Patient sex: M
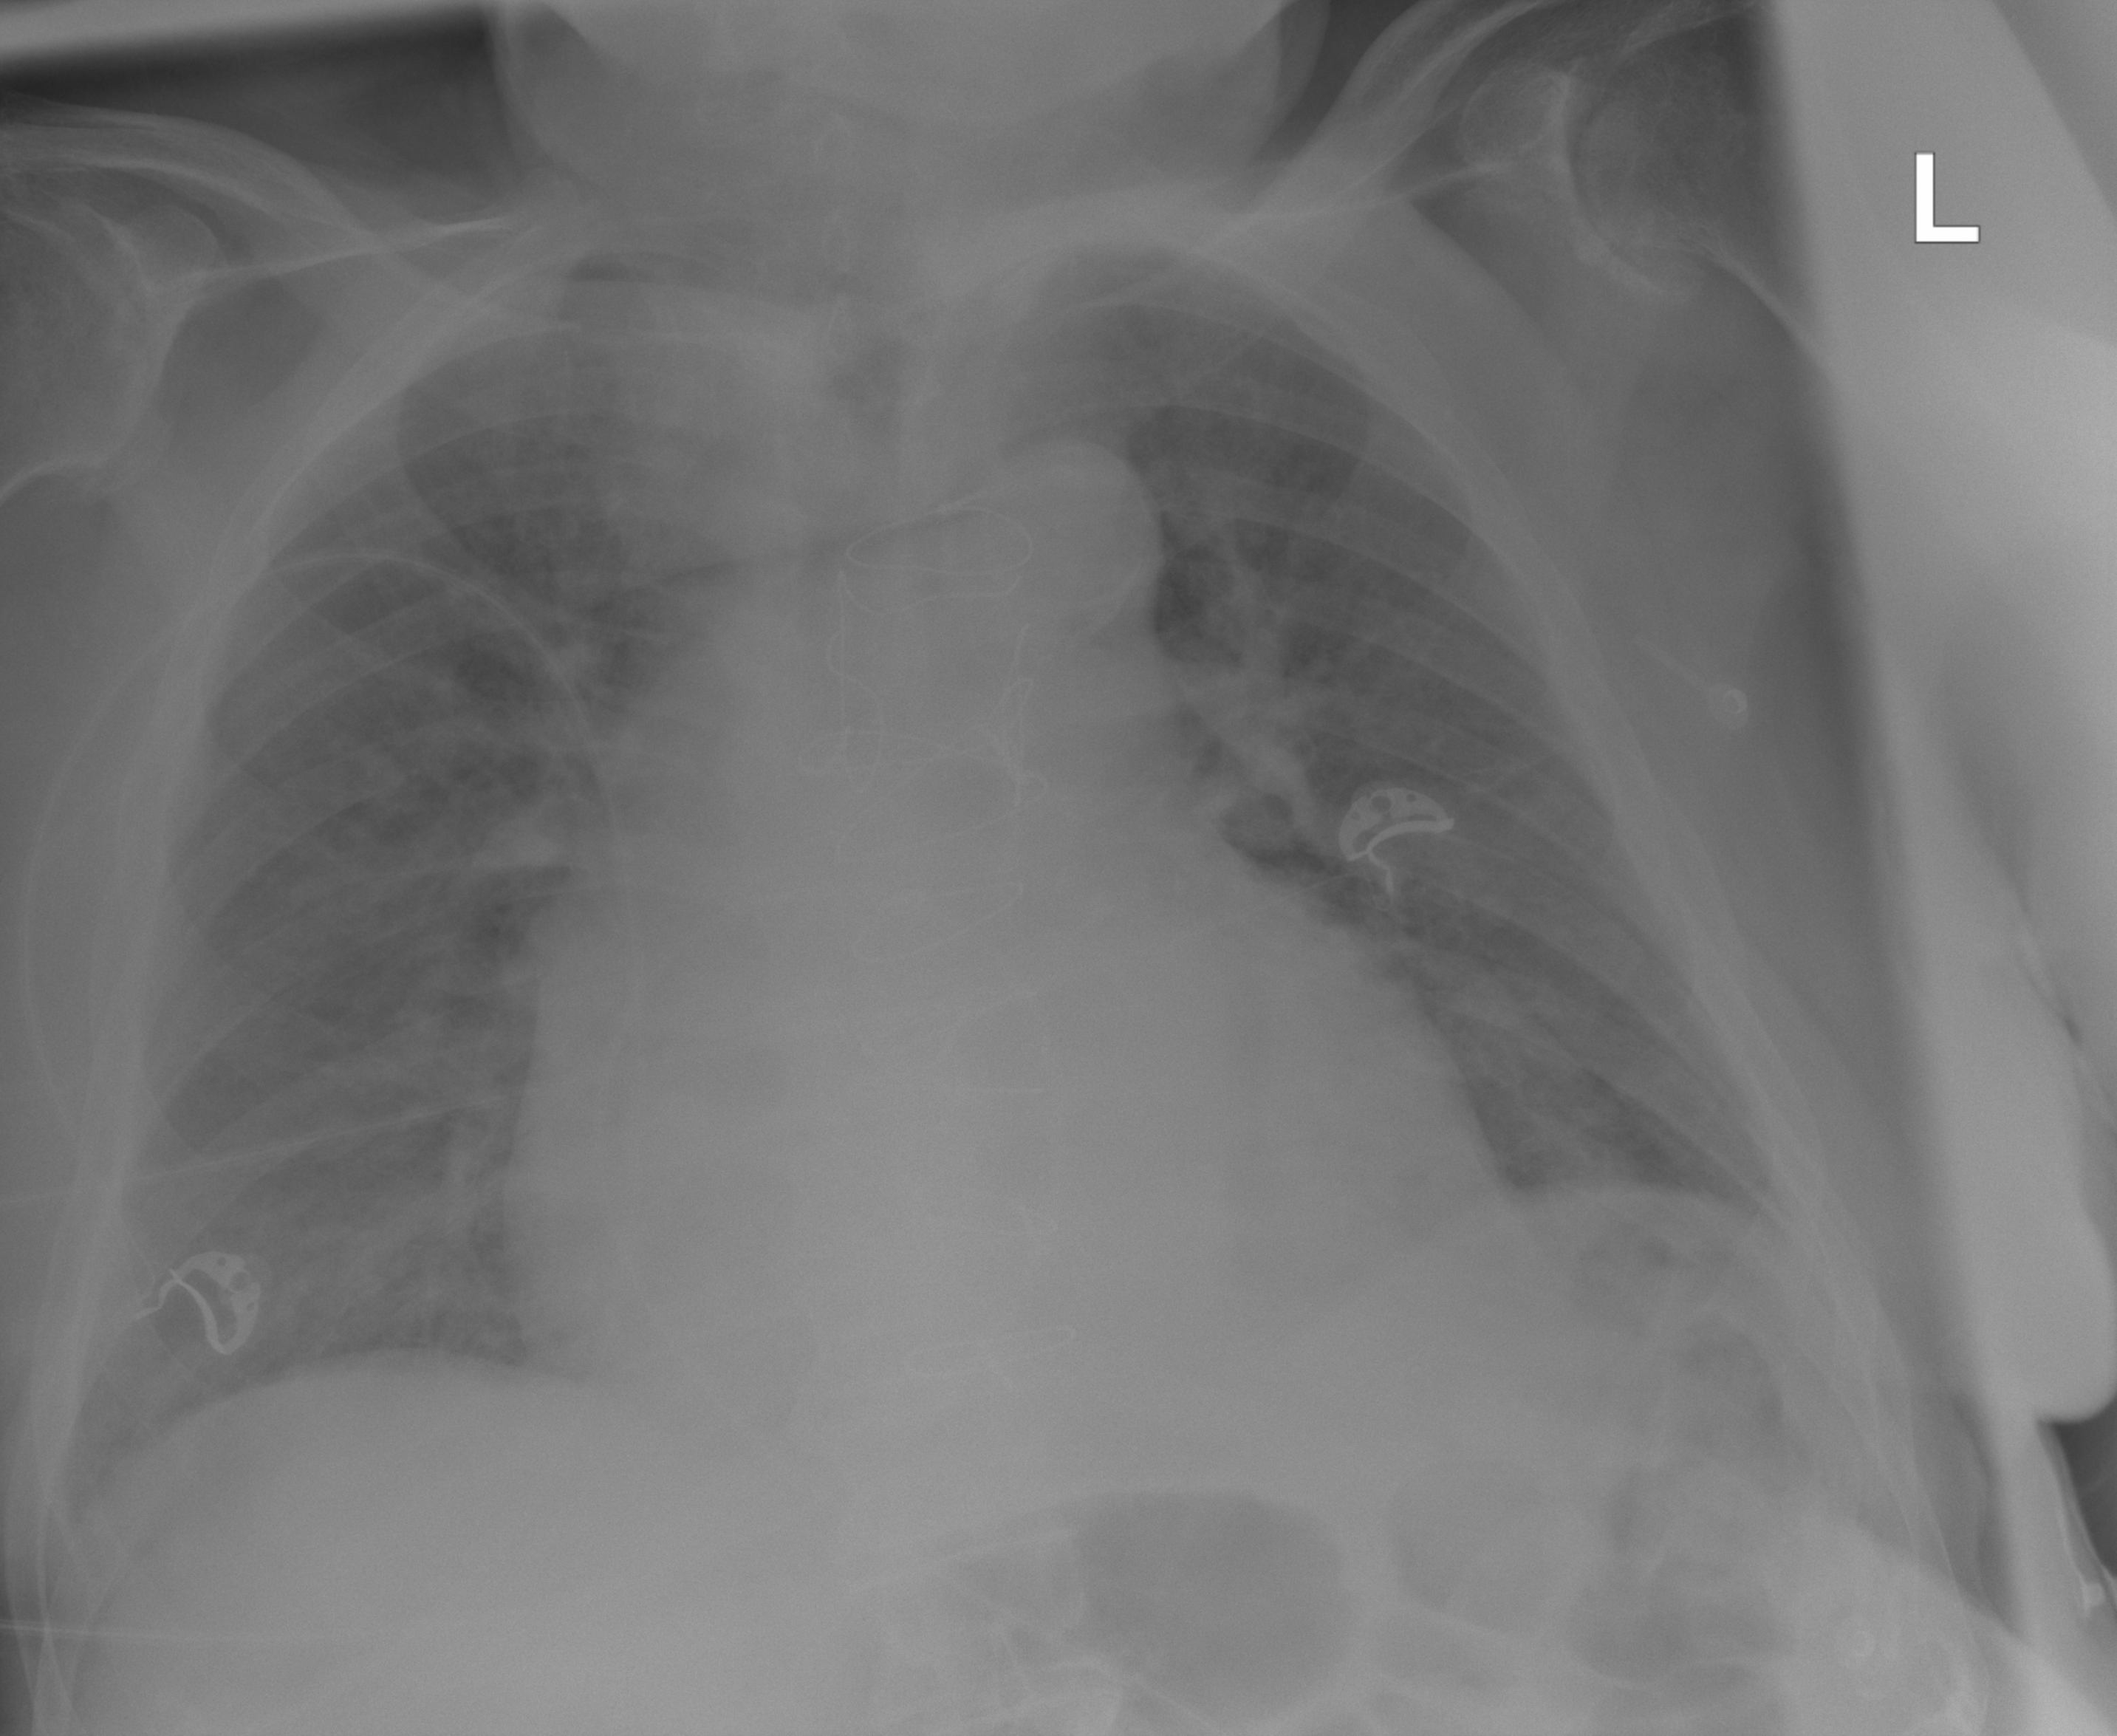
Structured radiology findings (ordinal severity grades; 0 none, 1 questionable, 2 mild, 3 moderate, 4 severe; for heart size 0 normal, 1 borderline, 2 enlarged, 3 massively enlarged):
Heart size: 2
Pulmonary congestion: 1
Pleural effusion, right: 0
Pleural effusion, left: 0
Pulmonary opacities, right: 0
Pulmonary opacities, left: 0
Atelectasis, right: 0
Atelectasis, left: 0